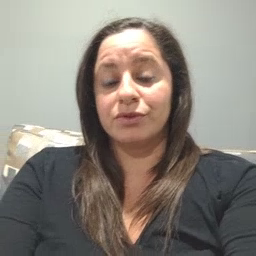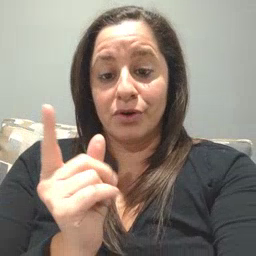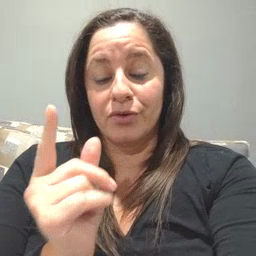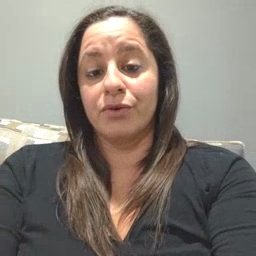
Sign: dog